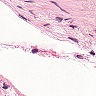
Metastatic tissue present: no